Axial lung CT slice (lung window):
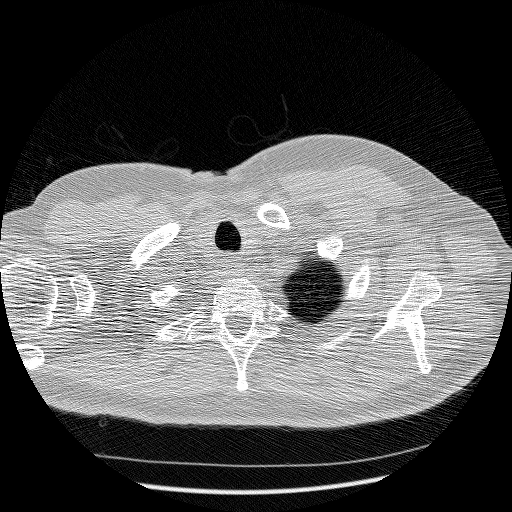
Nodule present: no